Question: I'm quite new to c# and visual studio, and I'm having problems with libraries. With nuget I installed "ExcelReaderFactory" and everything work as it should, I can see all the classes and so on, but when I try to compile I get an error message "ExcelReaderFactory.cs not found". The thing that puzzles me is that the library is a .dll, so why is it even looking for an .cs file?? I hope you can clear it for me. Thank you!

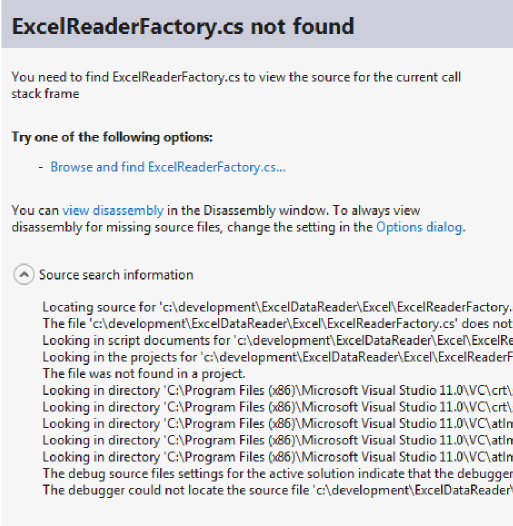
Answer: This is caused by an uncaught exception happening in an external library in binary form. The uncaught exception causes the debugger to jump in and try to find the line of code which caused it but because you don't have the source for 'ExcelReaderFactory' it will ask for the .cs file (just in case you do have the code somewhere). Nothing to worry about.
The solution here is to try to catch the previously uncaught exception caused by your external library inside your code. You can find the type of exception by looking at the Output Window.